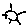
Label: sun